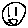
Label: smiley face